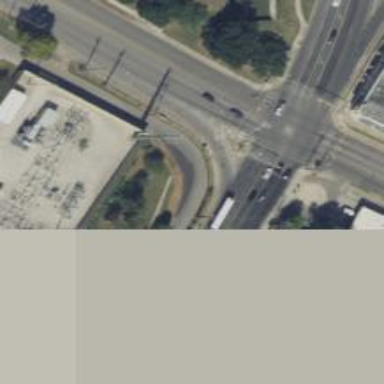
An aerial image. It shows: Asphalt road with primary link designation.